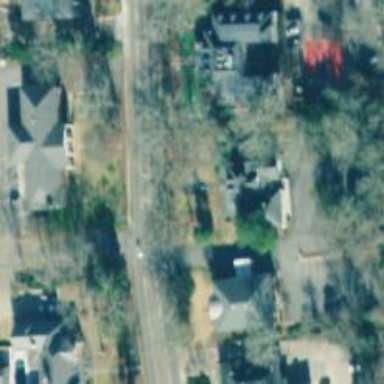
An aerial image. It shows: Secondary road with separate asphalt sidewalk.